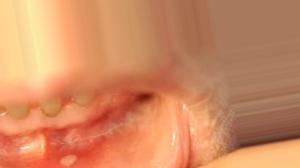
Condition: Mouth Ulcer